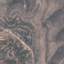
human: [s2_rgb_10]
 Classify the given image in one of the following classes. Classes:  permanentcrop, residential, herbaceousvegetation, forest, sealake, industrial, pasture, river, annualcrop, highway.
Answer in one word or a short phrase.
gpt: HerbaceousVegetation